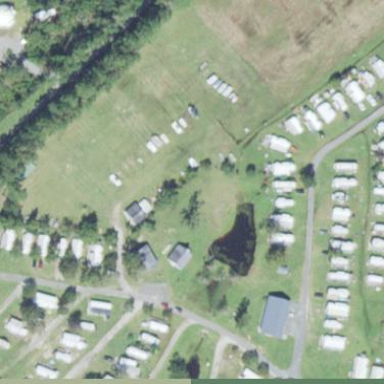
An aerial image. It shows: RV storage facility.